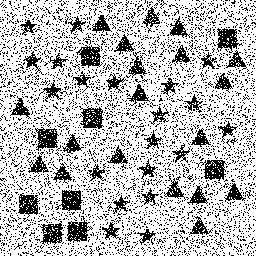
Squares: 9
Triangles: 19
Stars: 20
Total shapes: 48